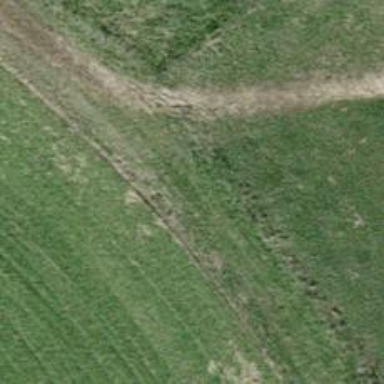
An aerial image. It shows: Path covered with grass.